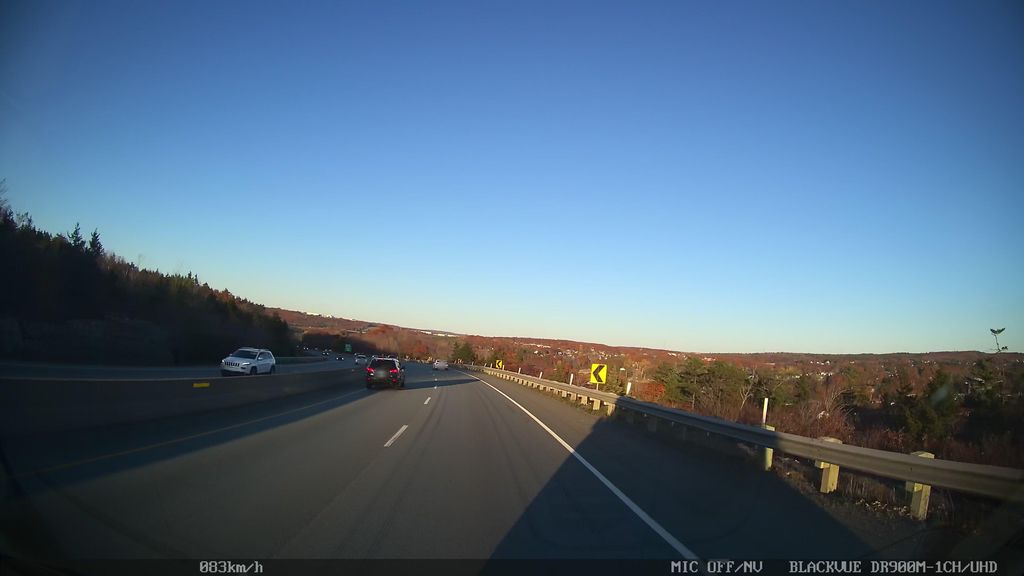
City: halifax